Question: I'm trying to remove or even set the class of a d3 svg element in my javascript however it doesn't seem to get applied.
The d3 element is part of a group and if I set the id to a single word e.g. "region" it will delete/modify however I want but to the whole group.
I assign the id of all the elements with their specific names when I append them.
However, as the title suggests the d3.select is not allowing me to modify the existing element.
Here is an image of the structure in chrome element view.

Example code of how the paths are constructed and how I'm trying to manipulate them.
'''
// Construction
features.selectAll()
.data(json.features)
.enter()
.append("path")
.attr("class", function (e) {
return "region " + e.properties.Name + " feature";
})
.attr("d", path)
.attr("id", function(e) {
return "region " + e.properties.Name + " feature";
})
.on("click", function (d) {
qualifyType(d);
});
// Manipulation
d3.select("#region South East feature").attr("class", "hidden");
d3.select("#region " + feature.properties.Name + " feature").remove();
'''
I've tried a few other variations too such as d3.selectAll and what not but no joy.
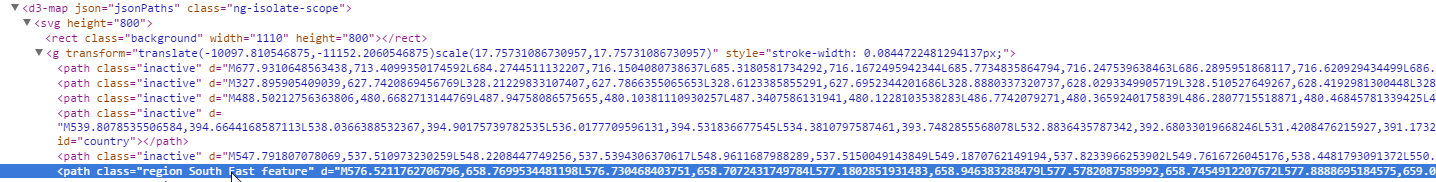
Answer: D3 uses CSS selectors for selecting elements, and in those class names have to be prefixed by dots. So selecting the element with ID 'region' and classes 'South East feature' would look like this:
'''
d3.select("#region.South.East.feature")
'''